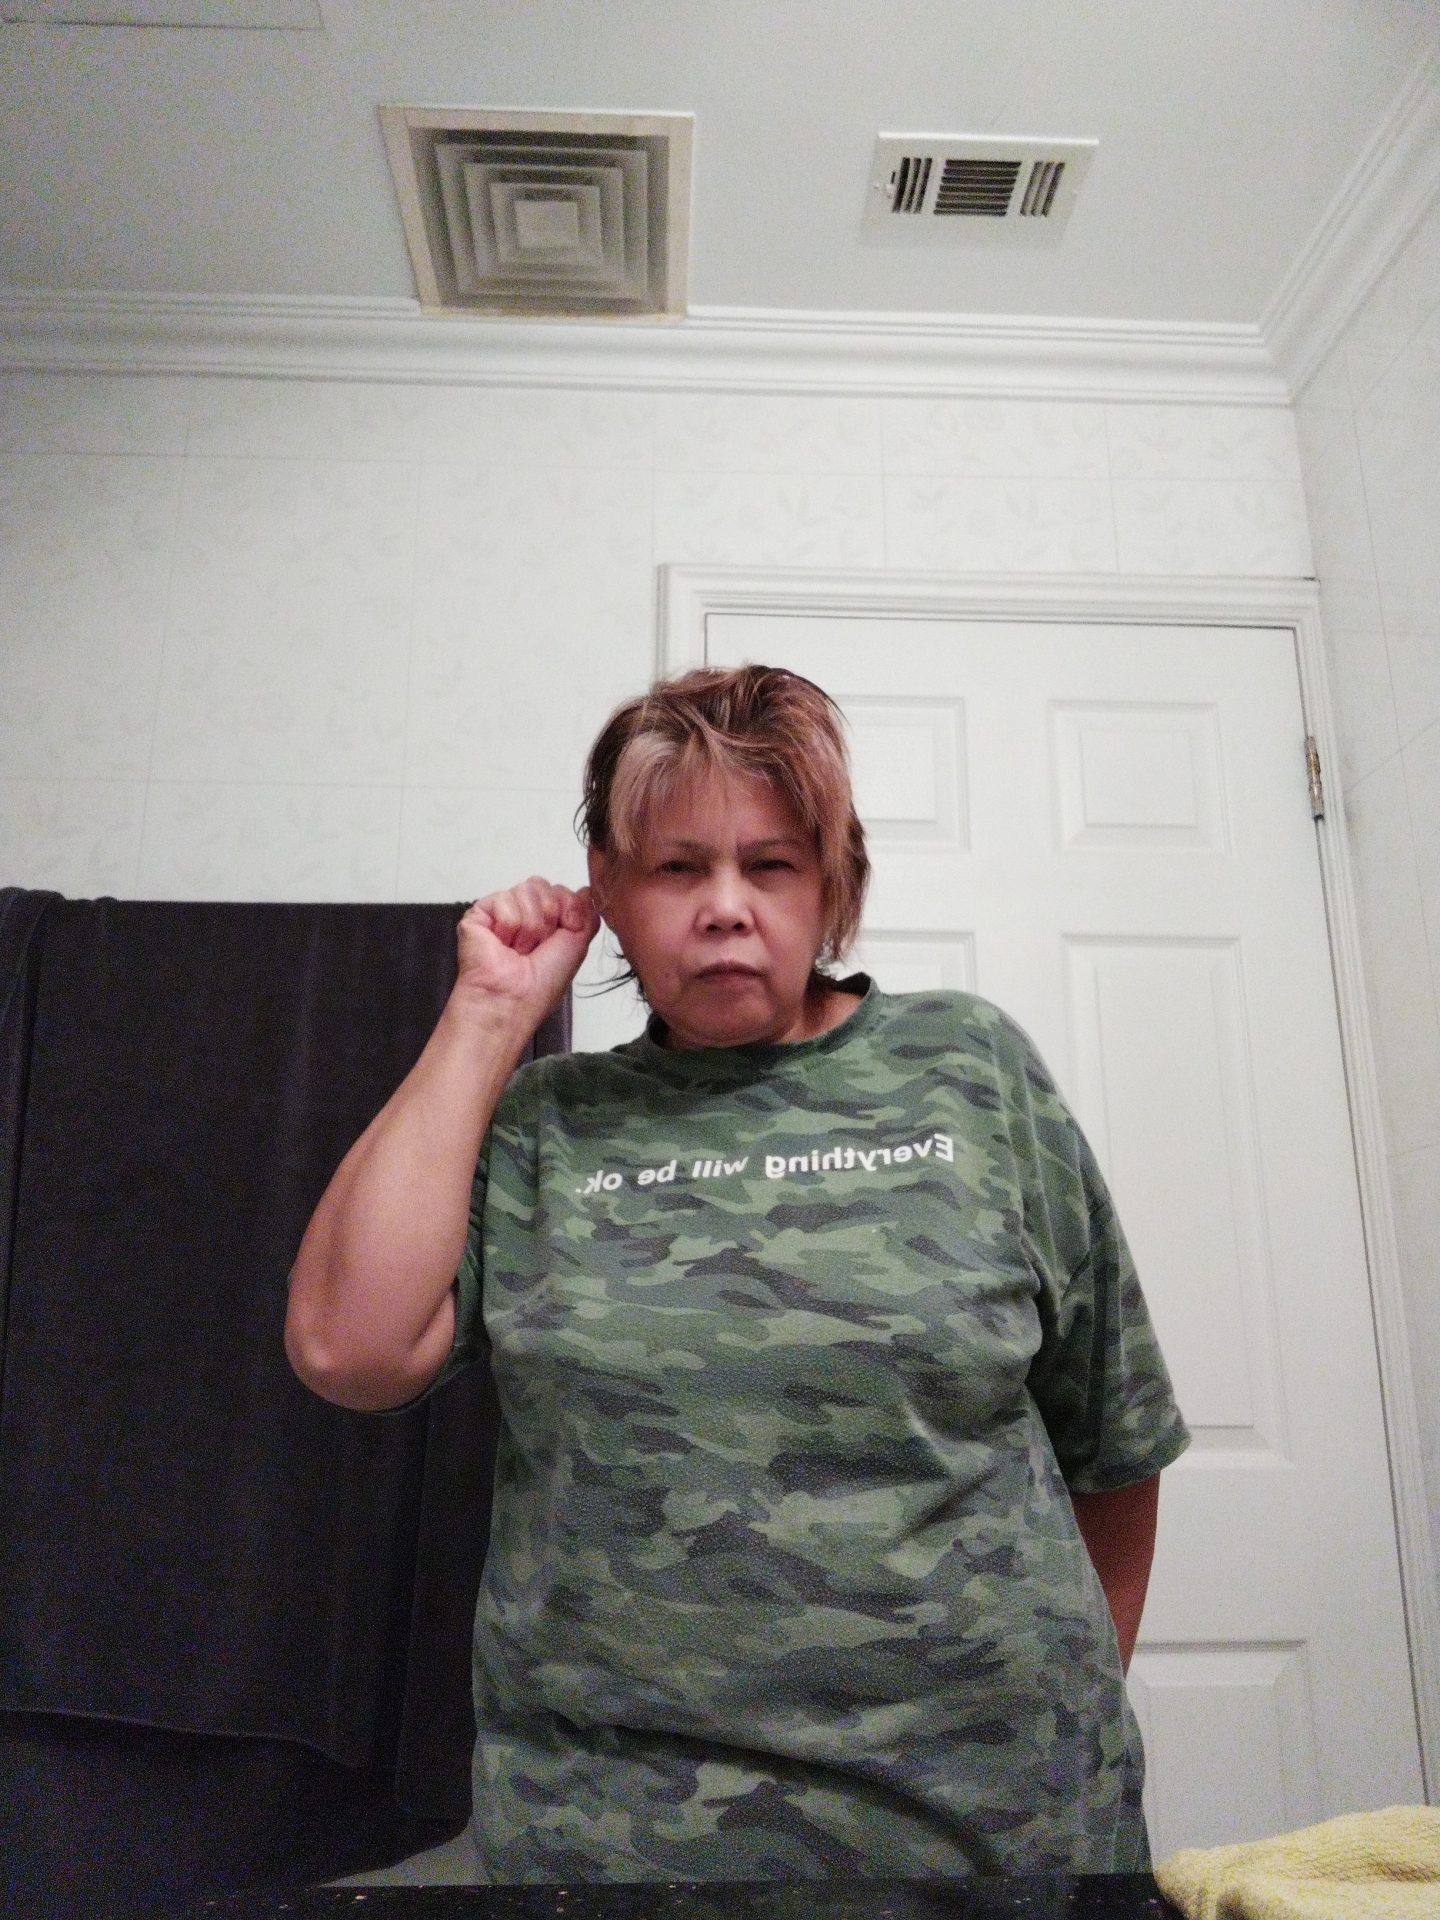
Label: noise